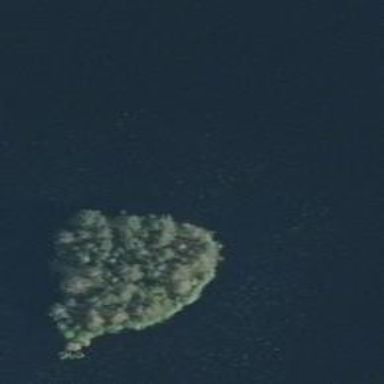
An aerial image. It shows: Islet.